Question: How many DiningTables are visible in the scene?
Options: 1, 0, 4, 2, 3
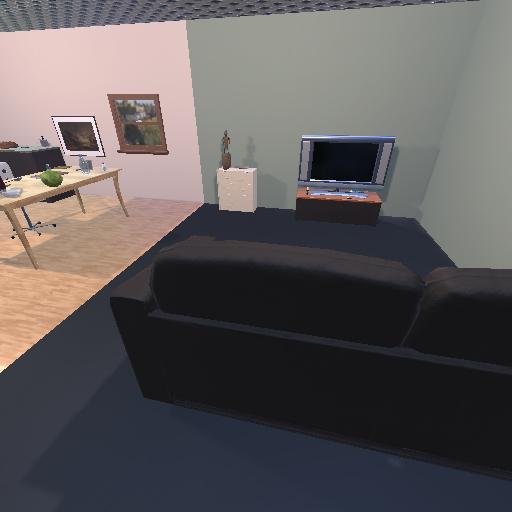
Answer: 1